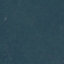
Land use / land cover class: Forest